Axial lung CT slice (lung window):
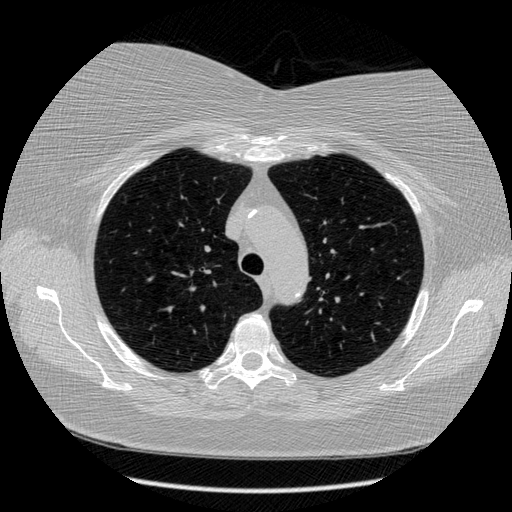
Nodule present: no